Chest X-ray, PA view. Patient: 8 years old, sex M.
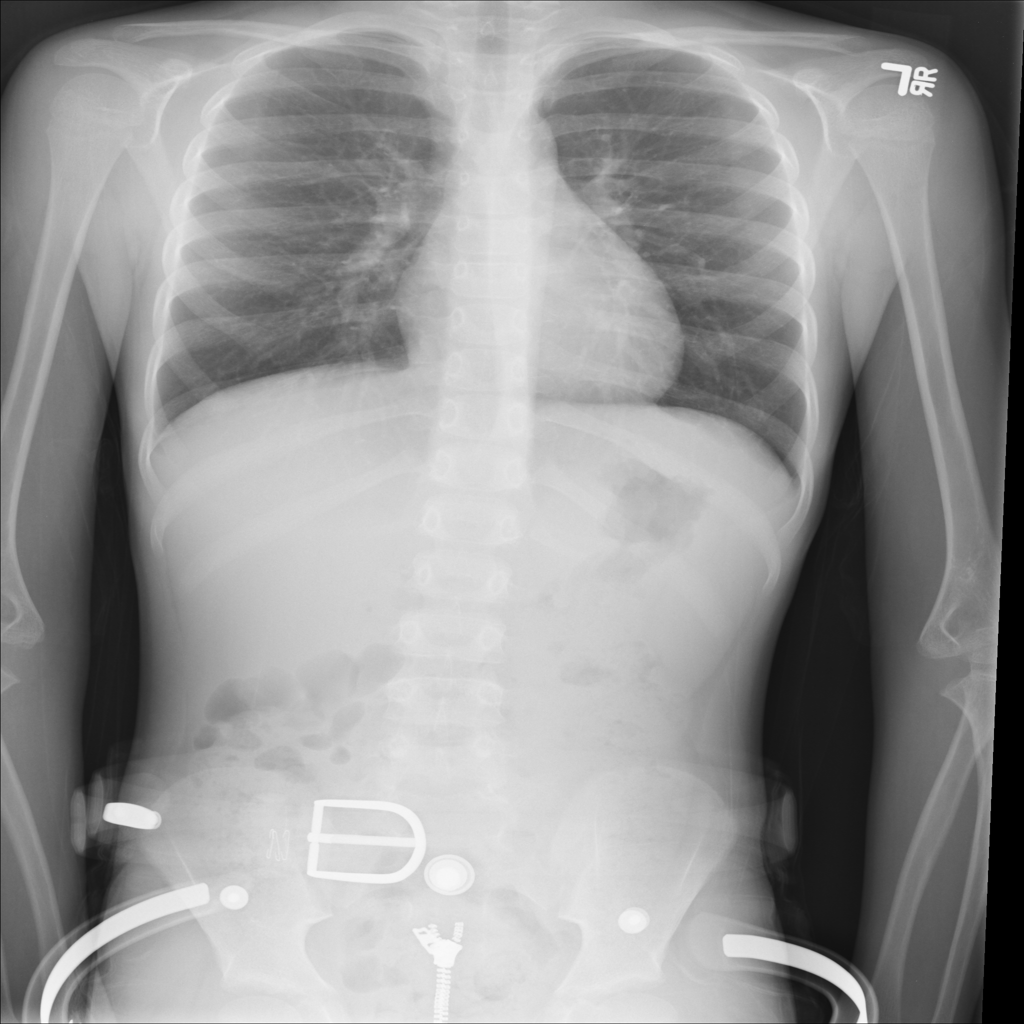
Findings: No Finding